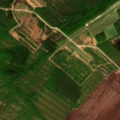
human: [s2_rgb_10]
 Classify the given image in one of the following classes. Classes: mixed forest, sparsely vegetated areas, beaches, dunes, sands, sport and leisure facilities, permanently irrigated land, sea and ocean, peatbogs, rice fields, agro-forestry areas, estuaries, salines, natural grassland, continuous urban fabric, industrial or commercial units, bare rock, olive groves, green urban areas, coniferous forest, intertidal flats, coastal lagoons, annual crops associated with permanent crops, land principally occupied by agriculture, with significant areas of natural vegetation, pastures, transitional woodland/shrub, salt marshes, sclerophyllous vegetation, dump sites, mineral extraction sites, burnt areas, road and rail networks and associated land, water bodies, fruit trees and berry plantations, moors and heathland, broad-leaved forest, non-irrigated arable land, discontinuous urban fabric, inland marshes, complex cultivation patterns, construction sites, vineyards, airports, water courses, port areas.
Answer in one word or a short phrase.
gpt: land principally occupied by agriculture, with significant areas of natural vegetation, broad-leaved forest, mixed forest, transitional woodland/shrub, peatbogs